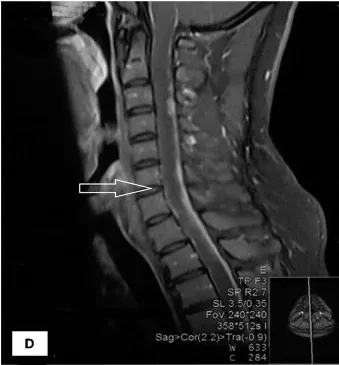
(A-D) The patient's spinal MRI showed multiple abnormal signals in the central canal of spinal cord, as shown by the arrow.
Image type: radiology (mri)